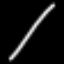
Label: line